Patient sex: M
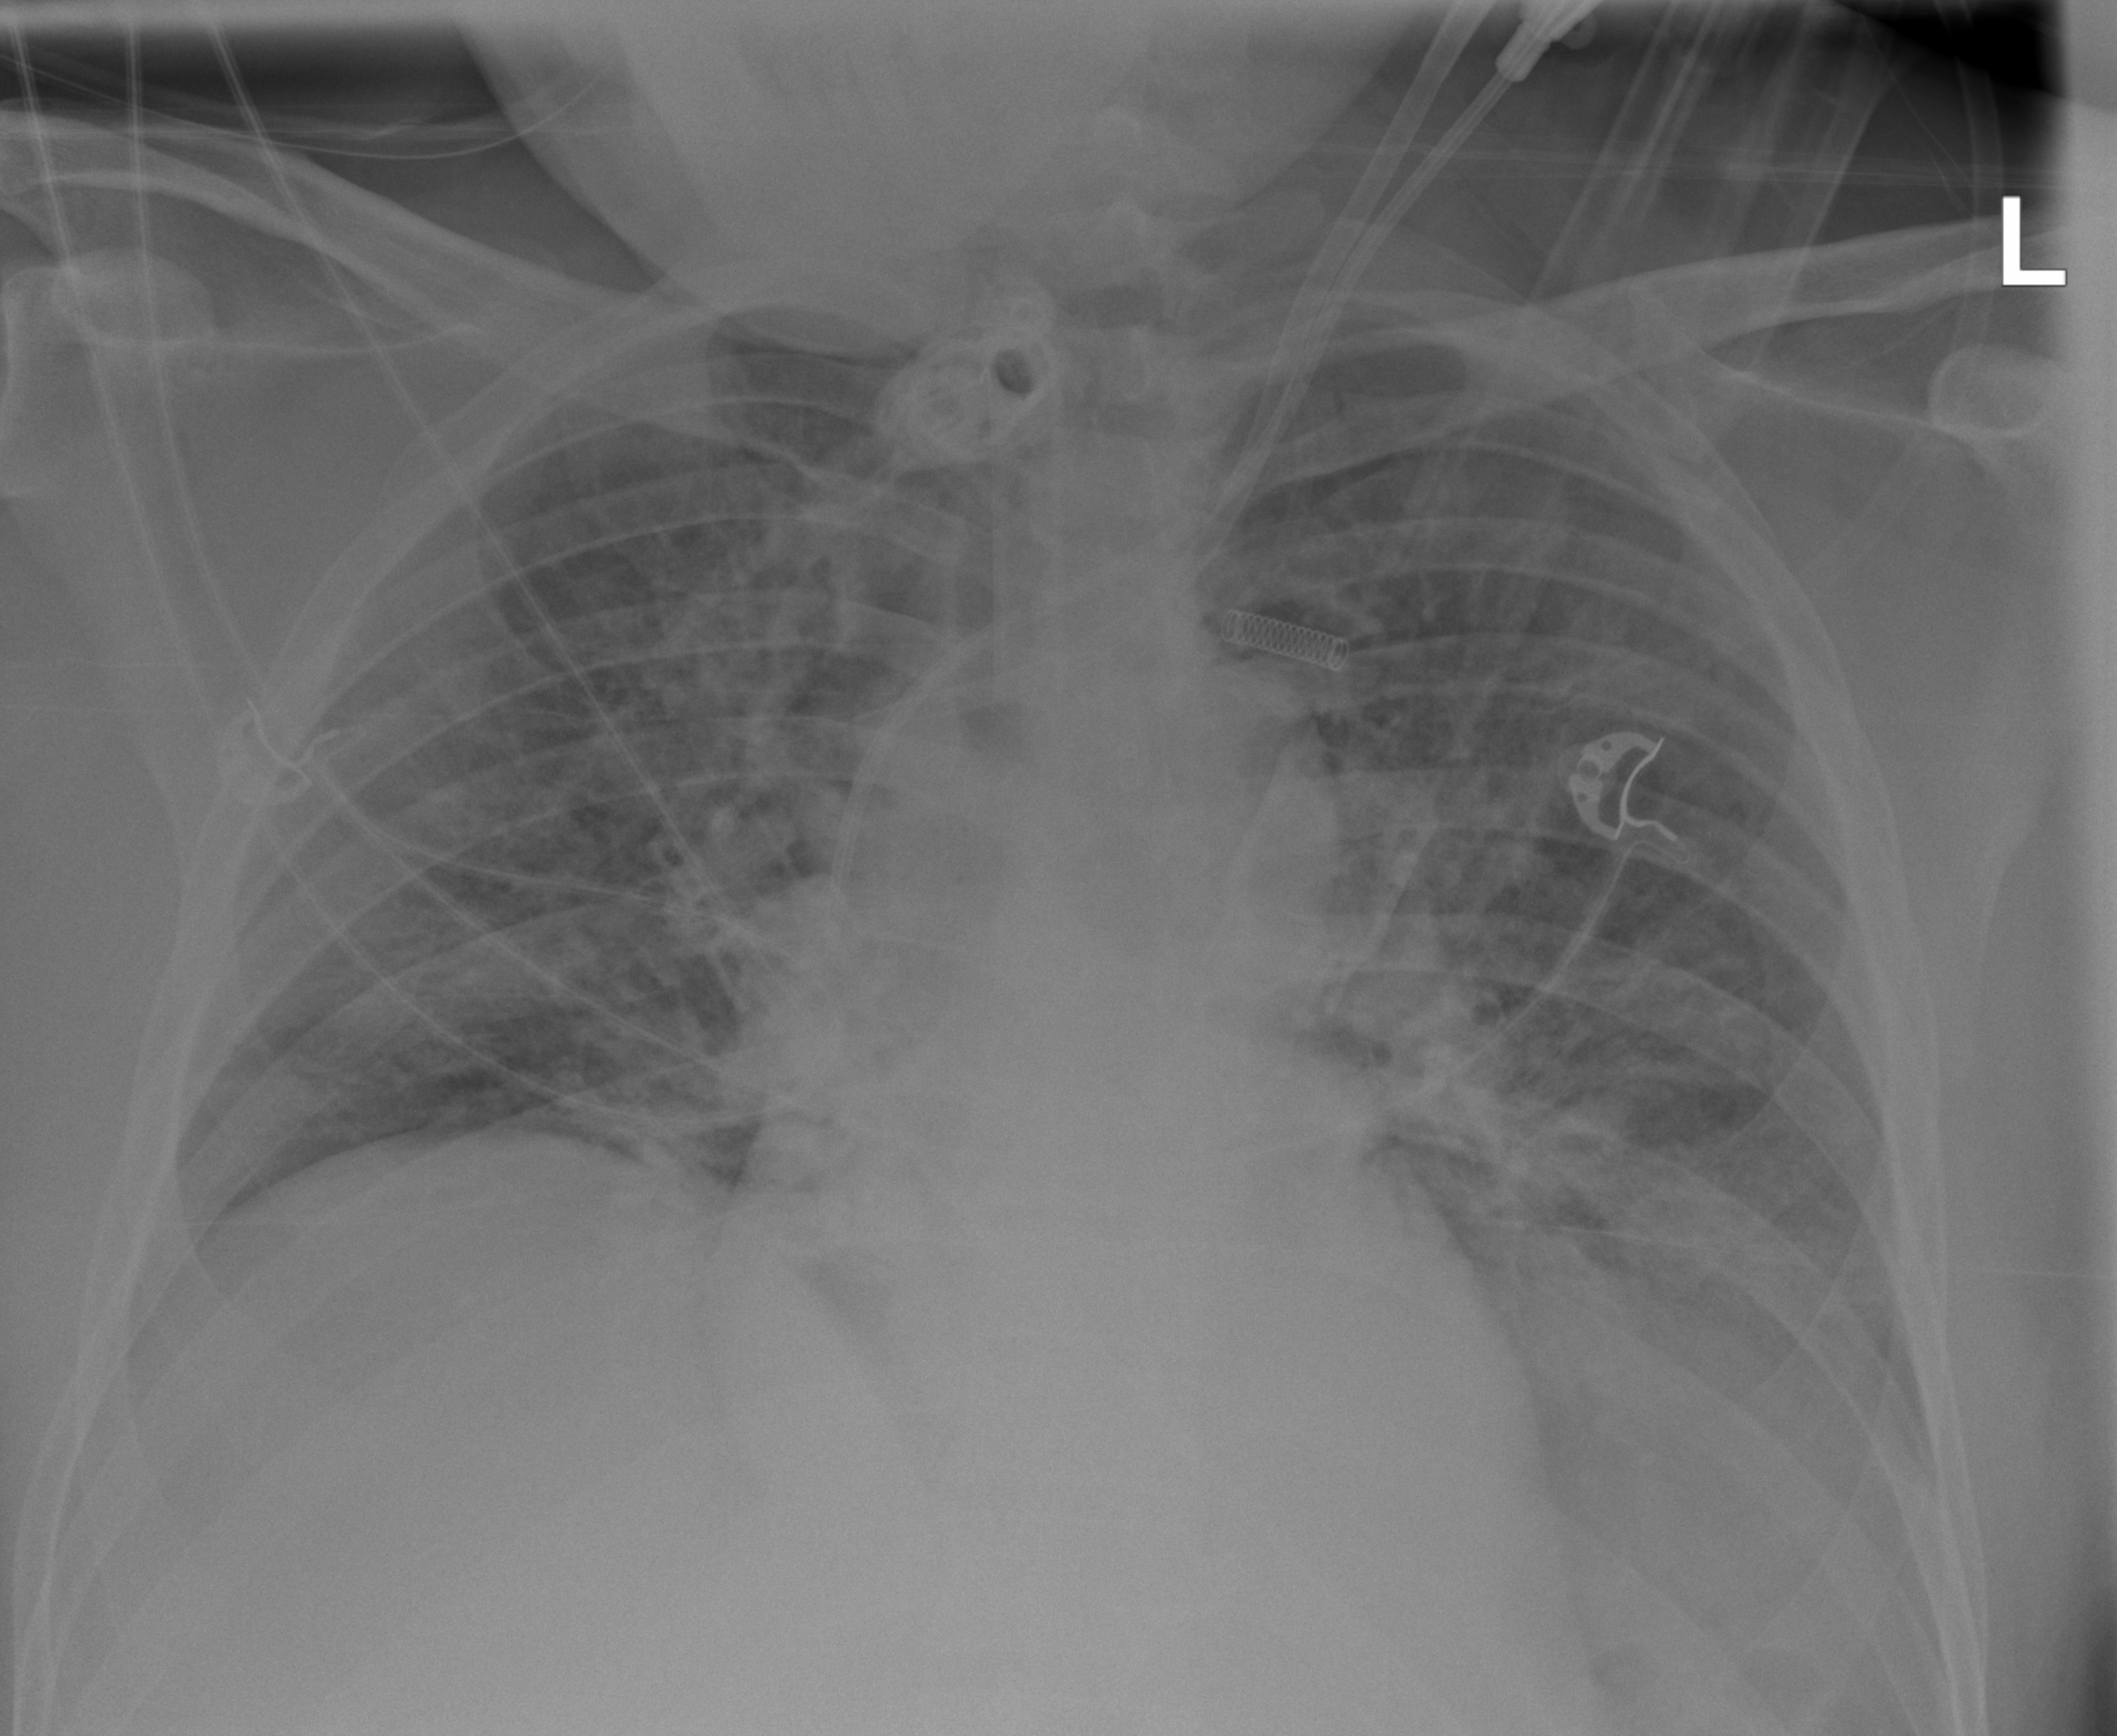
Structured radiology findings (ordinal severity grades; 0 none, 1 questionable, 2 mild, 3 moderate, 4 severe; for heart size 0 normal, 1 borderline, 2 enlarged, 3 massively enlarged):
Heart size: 1
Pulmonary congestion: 2
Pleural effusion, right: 0
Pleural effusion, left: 2
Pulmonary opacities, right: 2
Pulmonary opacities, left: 2
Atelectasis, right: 1
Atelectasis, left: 1